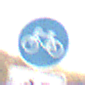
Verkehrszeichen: Radweg
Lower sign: EinspurigeFahrzeugeFrei2
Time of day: SunriseSunset
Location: Outdoor (Nature)
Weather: PartlyCloudy
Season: NotSpecified
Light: Natural